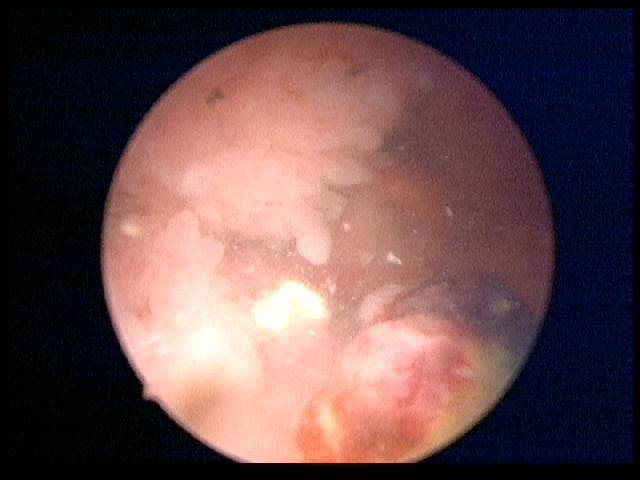
Modality: WLC
Class: Malignant
Subclass: LowGradePapillary
Lesion: Multifocal
Multifocal: 2 to 7
Stage: Ta
Morphology: Papillary
Bladder cancer association: Yes